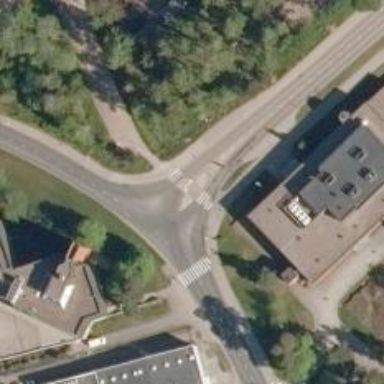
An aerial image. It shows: Marked crossing with pedestrian island.